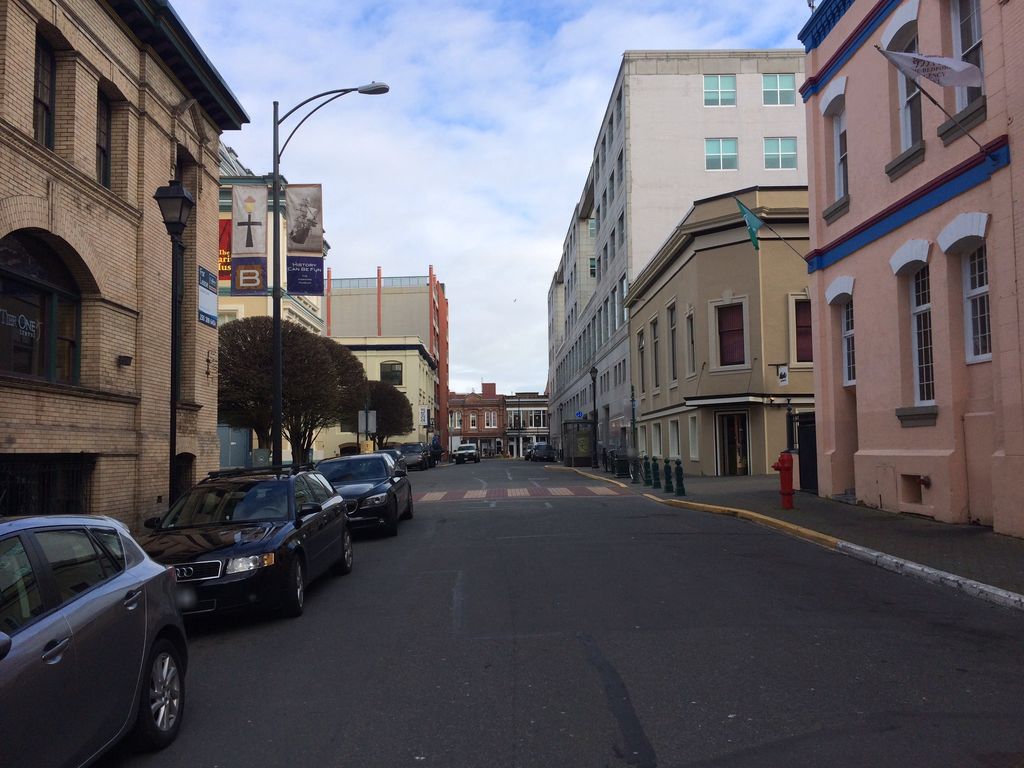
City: victoria